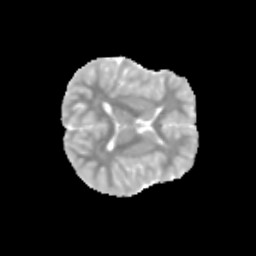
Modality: MD
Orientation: axial
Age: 10
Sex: female
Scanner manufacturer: siemens
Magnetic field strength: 3 T
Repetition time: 3.8 s
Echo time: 0.07 s